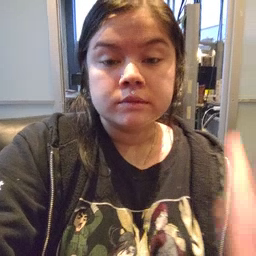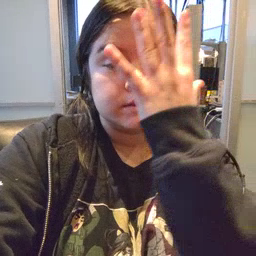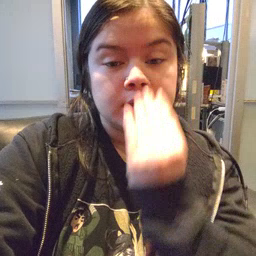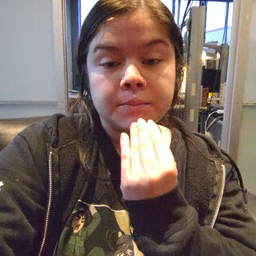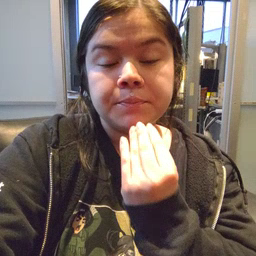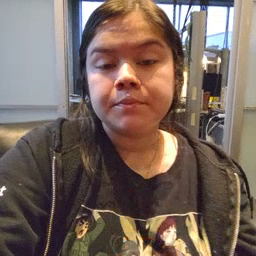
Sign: sleep